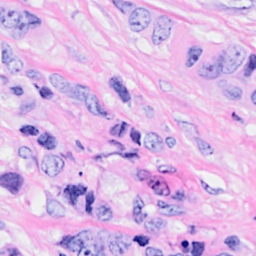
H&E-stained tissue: Breast